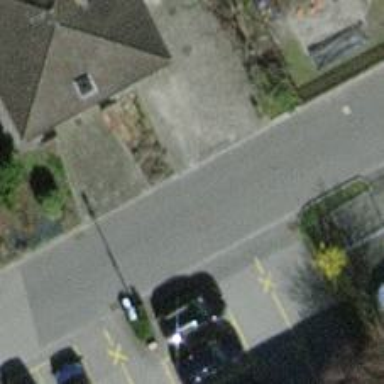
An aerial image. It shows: Road serving as parking aisle.